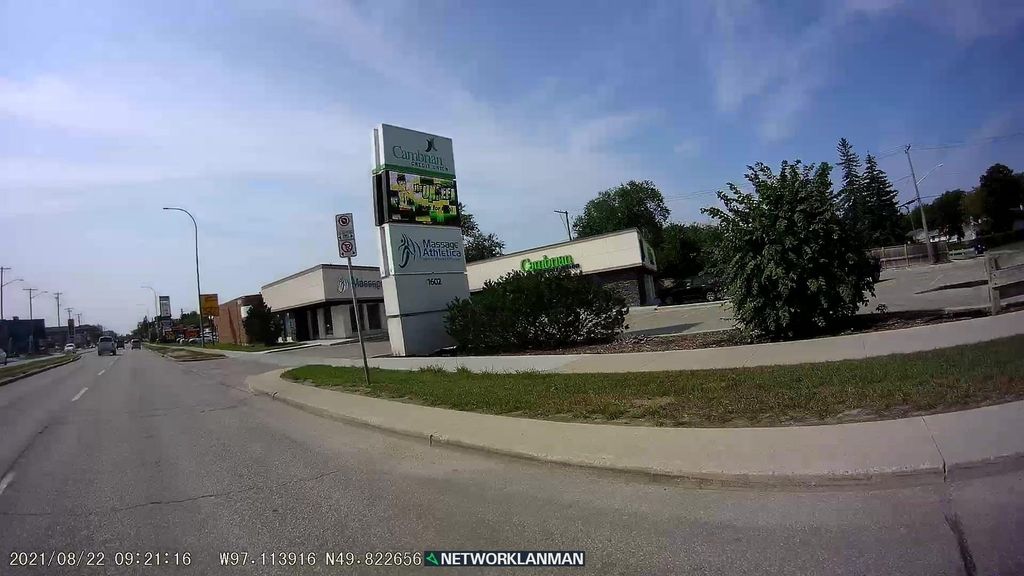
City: winnipeg